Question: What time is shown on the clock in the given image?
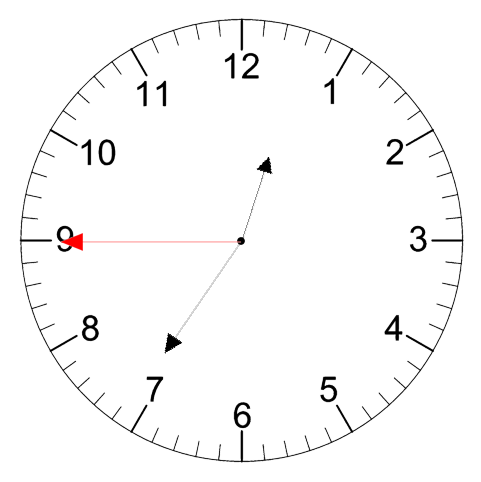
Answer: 12:35:45